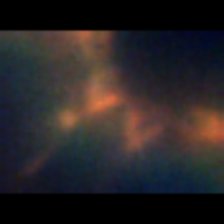
Taxon: Asterionellopsis
Group: Diatoms